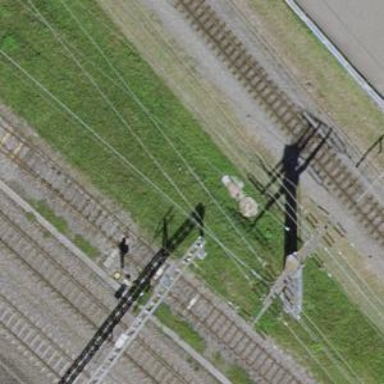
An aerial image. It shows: Railway switch.